Question: ## How to replicate:
1. Create an html5 page.
2. Make sure you have the script from remysharp.com/2009/01/07/html5-enabling-script/ added so that IE will notice the tags.
3. Create an hardcoded <section id='anything'></section> tag.
4. Using jQuery 1.3.2, append another section tag: $('#anything').append('<section id="whatever"></section>'); So far, everything works in all the browsers.
5. Repeat the previous step. $('#whatever').append('<section id="fail"></section>'); This is where IE6/7 fails. Firefox/Safari will continue working.
## Error

## Thoughts
- It could be that IE6/7 can't handle the HTML5 section tag. I say this because when I change step 4 from '<section>' to '<div>', IE6/7 will start working.- If I use 'document.createElement()' and create my new element, it works, but it seems like jQuery's 'append()' has a problem with html5 elements.
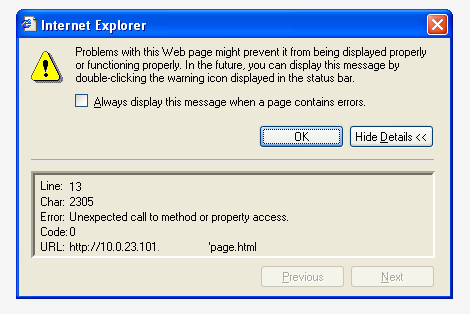
Answer: The bug is in IE's implementation of innerHTML - for some reason it doesn't like the "unknown" elements being inserted via innerHTML - whereas DOM scripting is fine.
jQuery uses creates a holding div, and then drops in the markup you want to append in via innerHTML. IE now sees the unknown elements as two new broken elements, i.e. '<article>content</article>' is seen as 'ARTICLE', '#text', '/ARTICLE', caused by innerHTML borking.
Here's an example, check it out in IE and you'll see that innerHTML insertion method incorrectly reports 3 nodes inserted in the div: <URL>
Screenshot for those without IE: <URL>